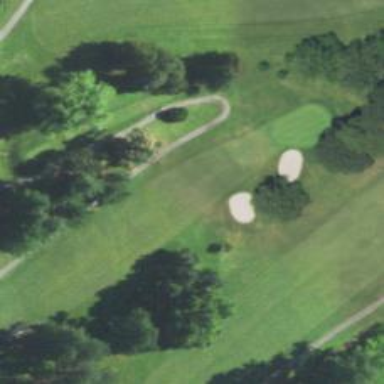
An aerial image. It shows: Path for both road and golf.